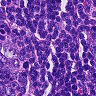
Metastatic tissue present: no